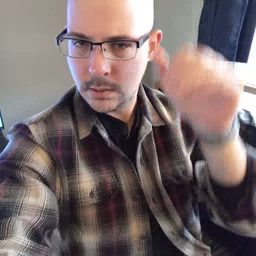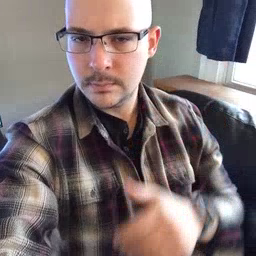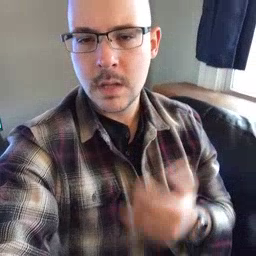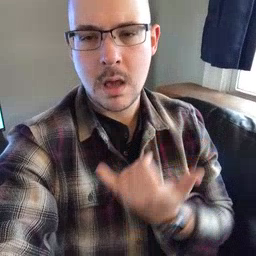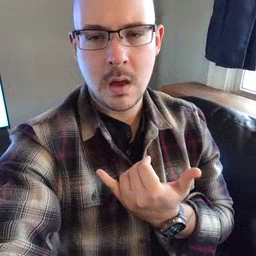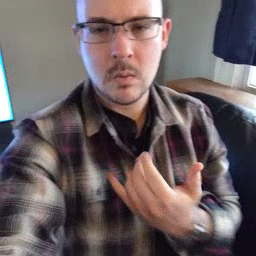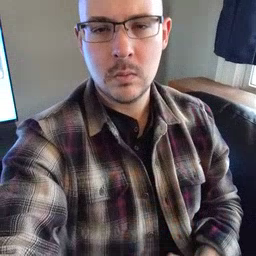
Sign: now